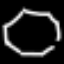
Label: octagon